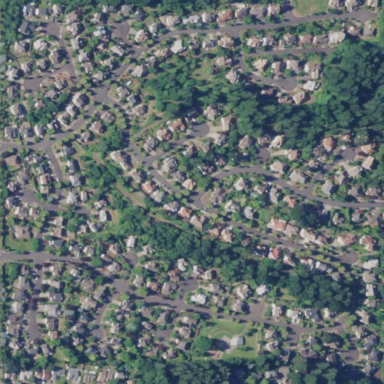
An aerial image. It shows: Residential area consisting of single-family homes.